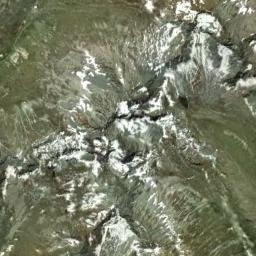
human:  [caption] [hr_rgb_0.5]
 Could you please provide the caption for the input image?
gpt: The snow berg is consist of bare land and white snow .

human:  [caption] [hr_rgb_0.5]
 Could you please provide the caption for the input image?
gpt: The snowberg is partly covered with snow and ice and partly covered with vegetation .

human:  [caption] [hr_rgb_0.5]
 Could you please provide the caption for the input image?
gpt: There is snow on the part of the snowberg .

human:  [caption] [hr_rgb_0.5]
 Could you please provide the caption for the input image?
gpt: Only the peaks of the snow-capped mountains are covered with snow .

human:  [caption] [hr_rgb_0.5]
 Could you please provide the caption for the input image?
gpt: There are some snow and green land on the snowberg .